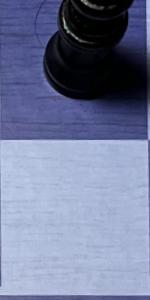
Label: Empty